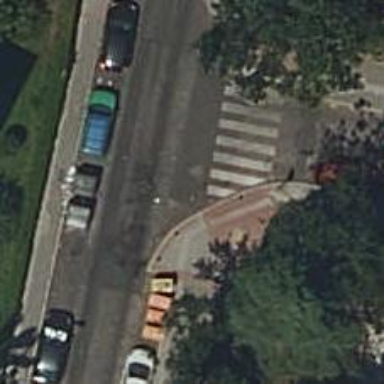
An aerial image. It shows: Bollard.